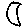
Label: moon